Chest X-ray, AP view. Patient: 50 years old, sex M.
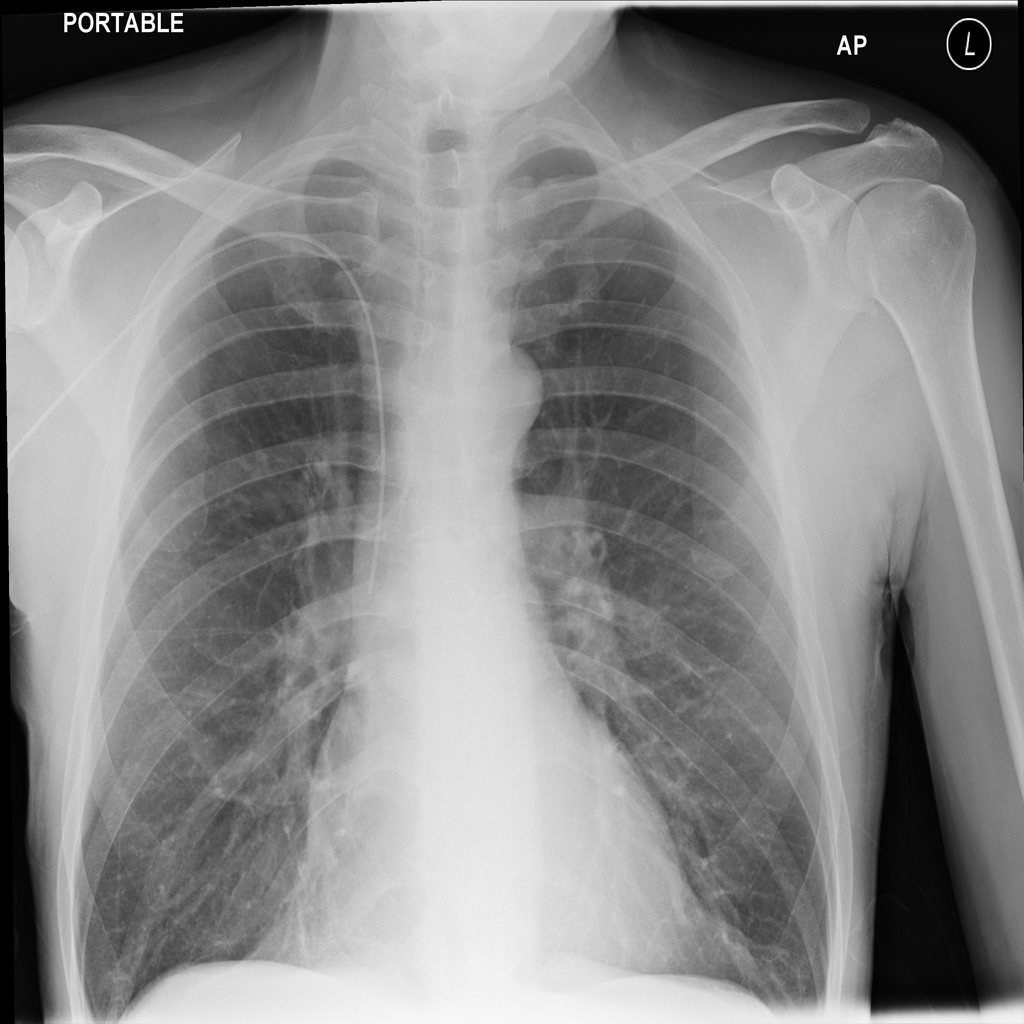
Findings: No Finding